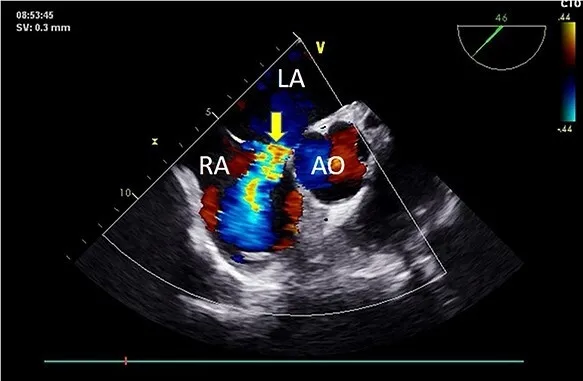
Preoperative TEE: Short-axis view reveals left-to-right atrial septal shunt with a 9 mm blood flow beam (indicated by arrow). Abbreviations: LA - left atrium; LV - left ventricle; AO - aorta.
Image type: radiology (ultrasound)